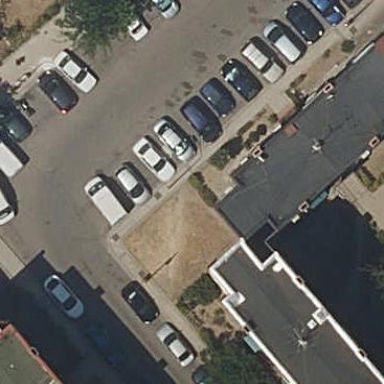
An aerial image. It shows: View of apartment building.